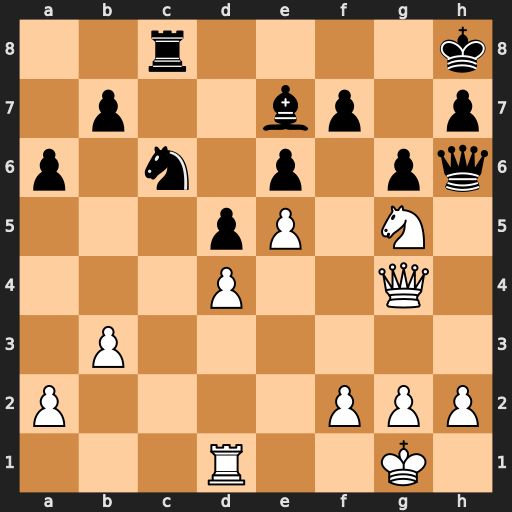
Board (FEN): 2r4k/1p2bp1p/p1n1p1pq/3pP1N1/3P2Q1/1P6/P4PPP/3R2K1
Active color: w
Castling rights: -
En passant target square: -
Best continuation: Nxf7+ Kg7 Nxh6